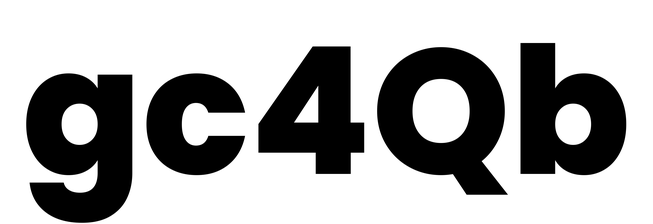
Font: Poppins-ExtraBold